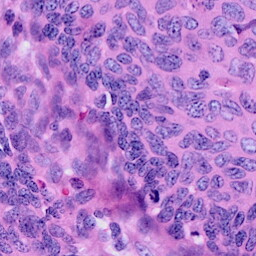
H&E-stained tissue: Cervix